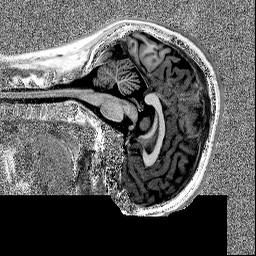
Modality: MP2RAGE
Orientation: sagittal
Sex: female